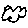
Label: cloud